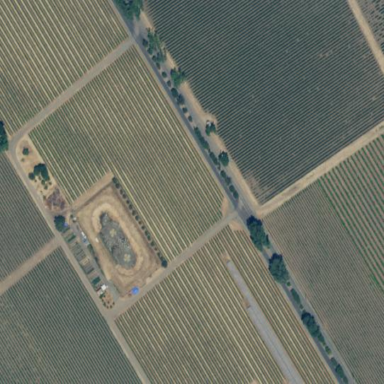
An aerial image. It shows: Vineyard where grapes are grown.